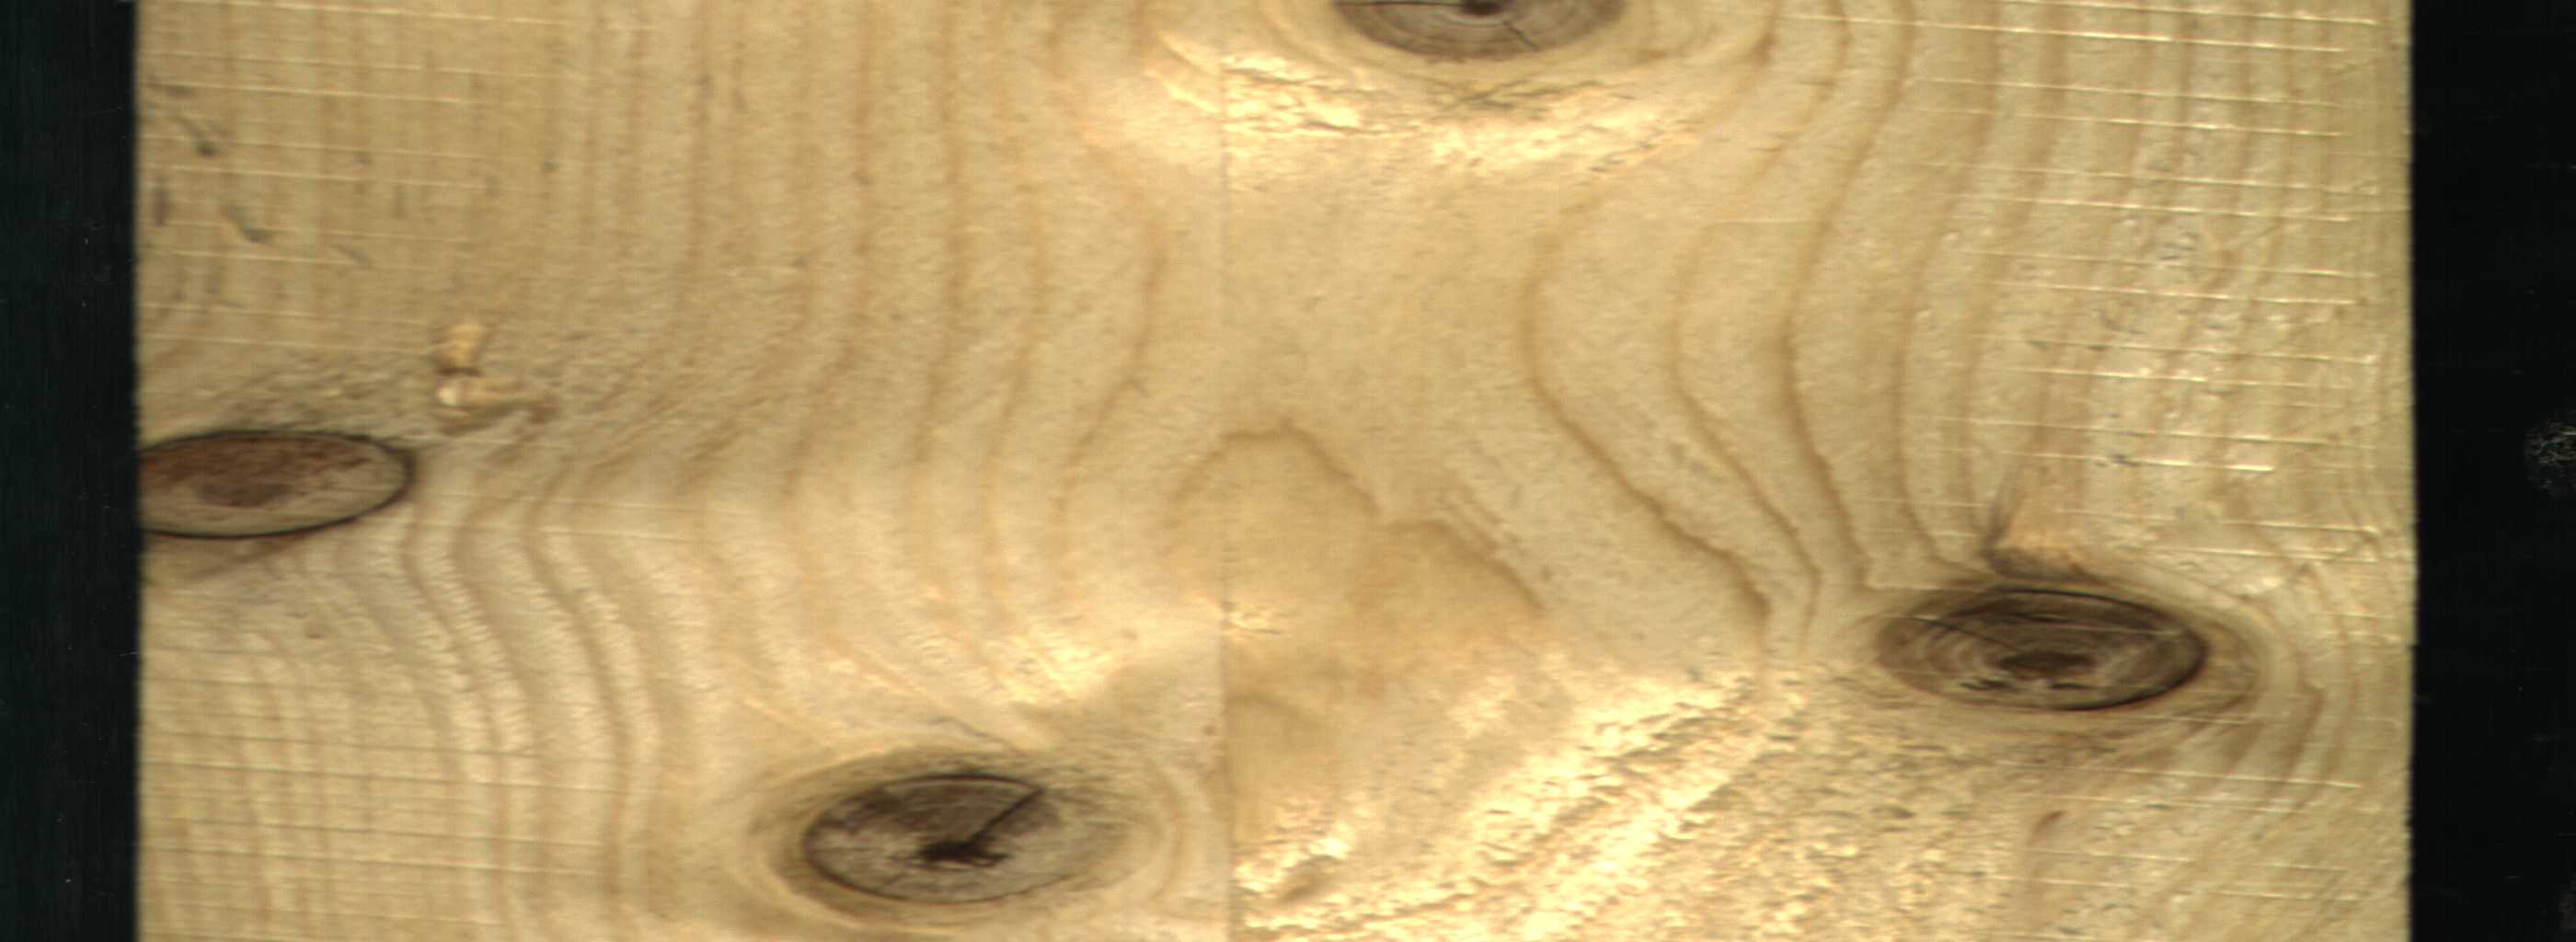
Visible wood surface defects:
knot_with_crack
Dead_Knot
Dead_Knot
Live_Knot